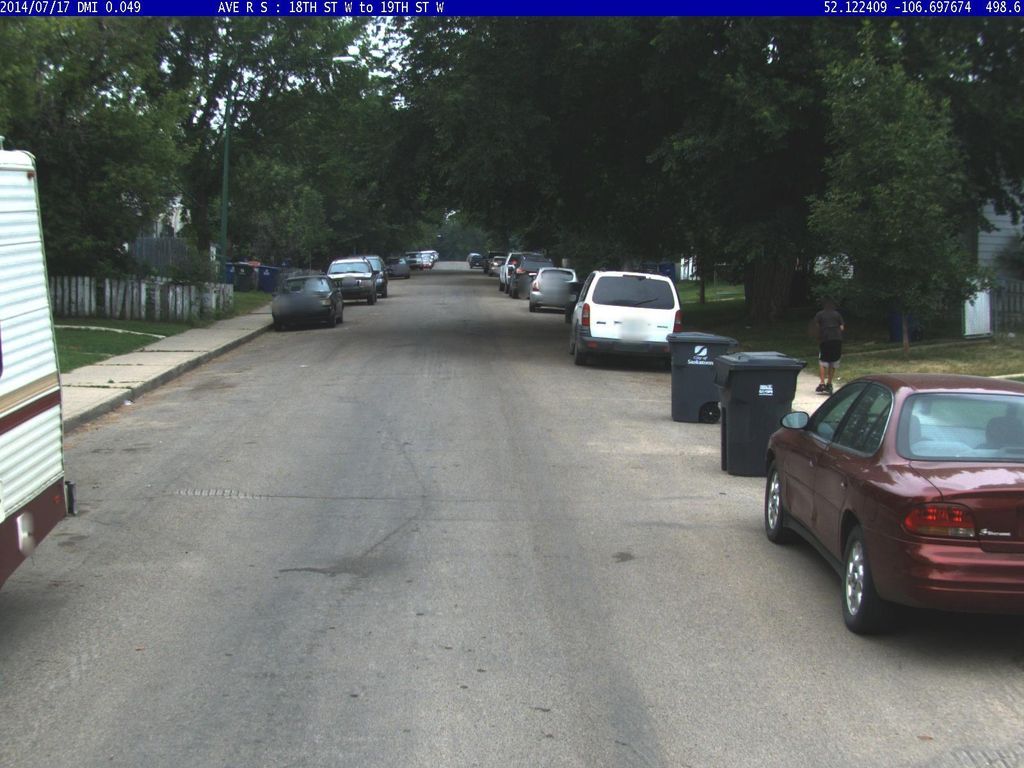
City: saskatoon